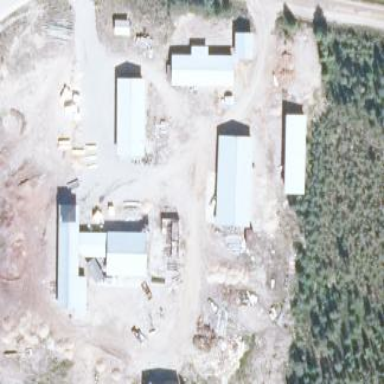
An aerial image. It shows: Industrial area with sawmill.